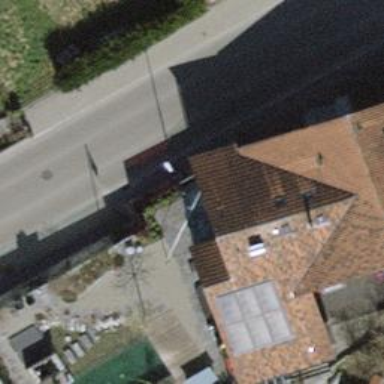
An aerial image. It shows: Building with tile roof.